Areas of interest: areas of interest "Park Square"
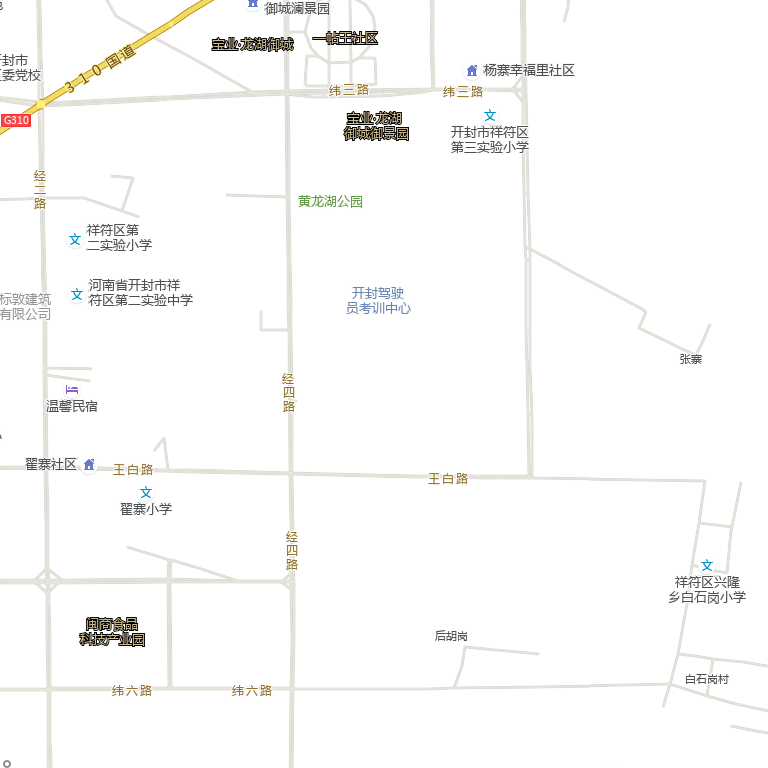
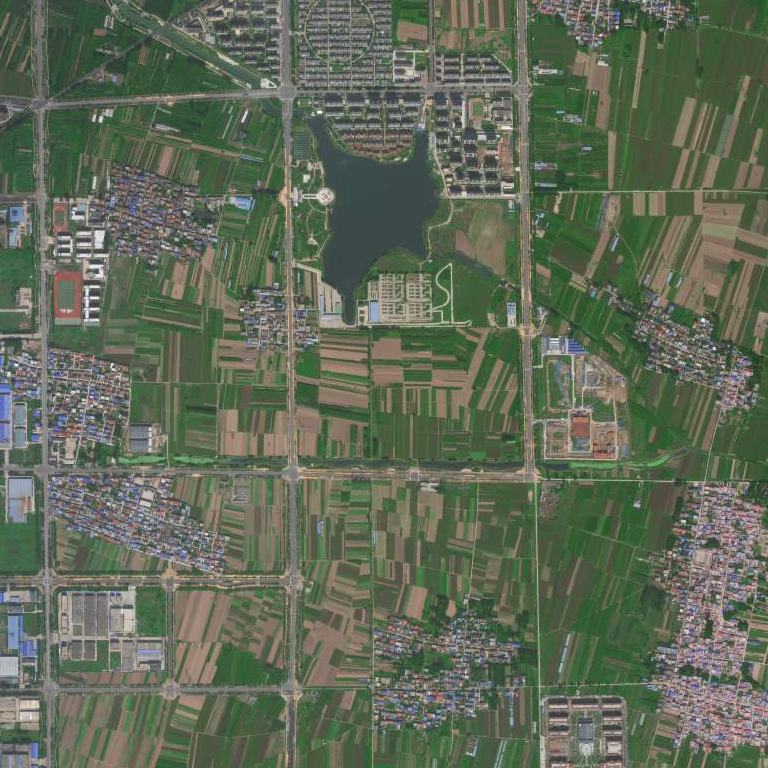